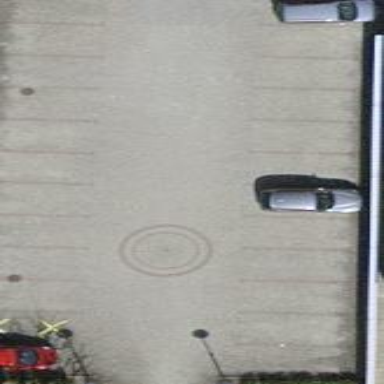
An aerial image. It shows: Parking area with surface.